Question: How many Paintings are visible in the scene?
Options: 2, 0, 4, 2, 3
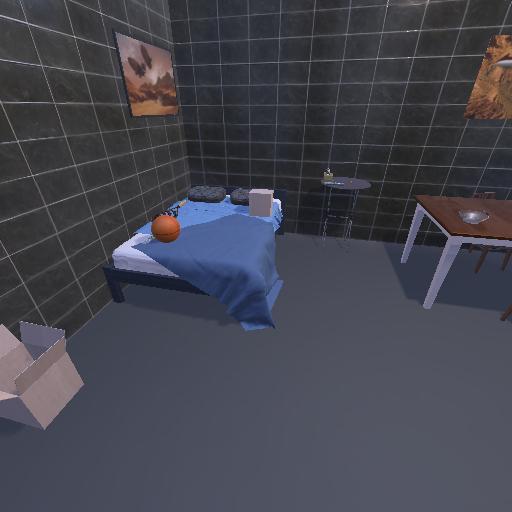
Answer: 2